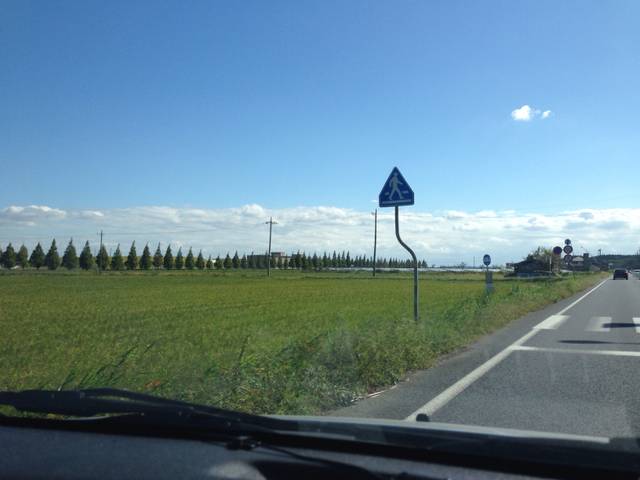
Region: Japan
Coordinates: 36.036, 140.244